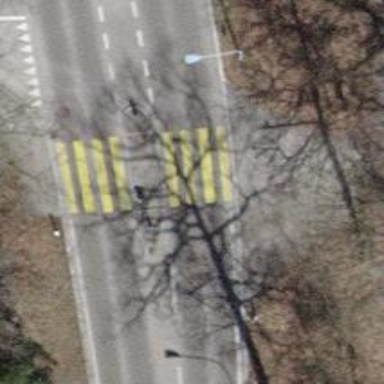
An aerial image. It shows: Uncontrolled zebra crossing with pedestrian island.